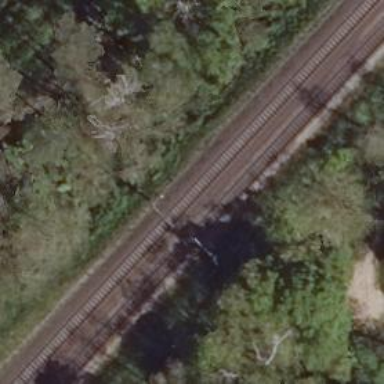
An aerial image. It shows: Milestone along the railway with catenary mast.